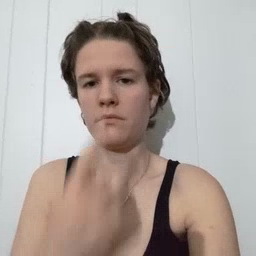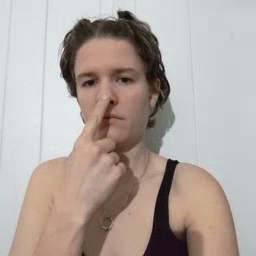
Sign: nose